Field crop: maize
Growth stage: 2
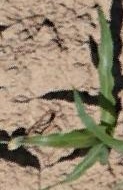
Species: maize